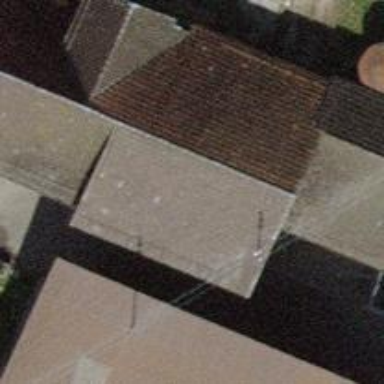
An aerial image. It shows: Pole located on the roof.